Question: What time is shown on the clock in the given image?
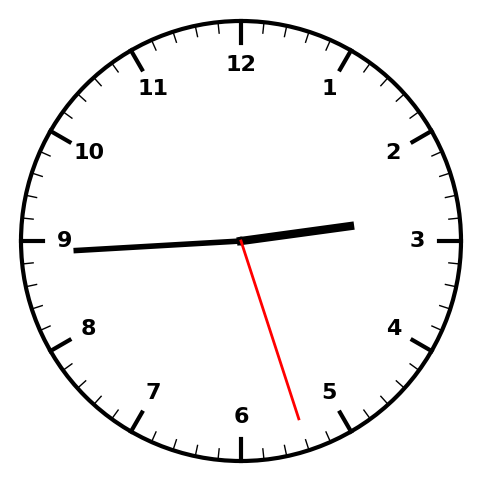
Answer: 02:44:27